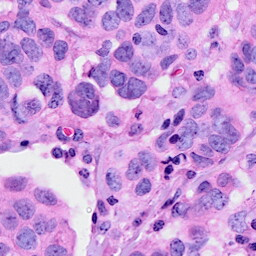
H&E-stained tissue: Breast